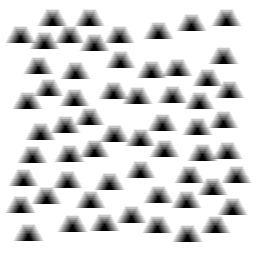
Squares: 0
Triangles: 59
Stars: 0
Total shapes: 59